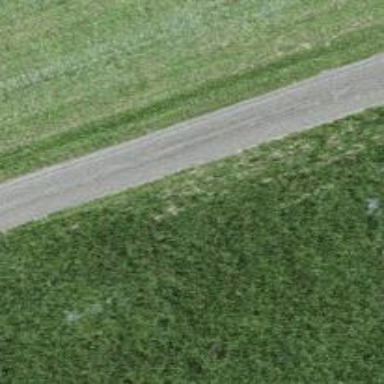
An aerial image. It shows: Unclassified paved road.